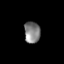
Tissue: skin
Cell type: Fibroblasts
Senescence score: 0.8115
Nuclear area (px): 335
Mean DAPI intensity: 129.188